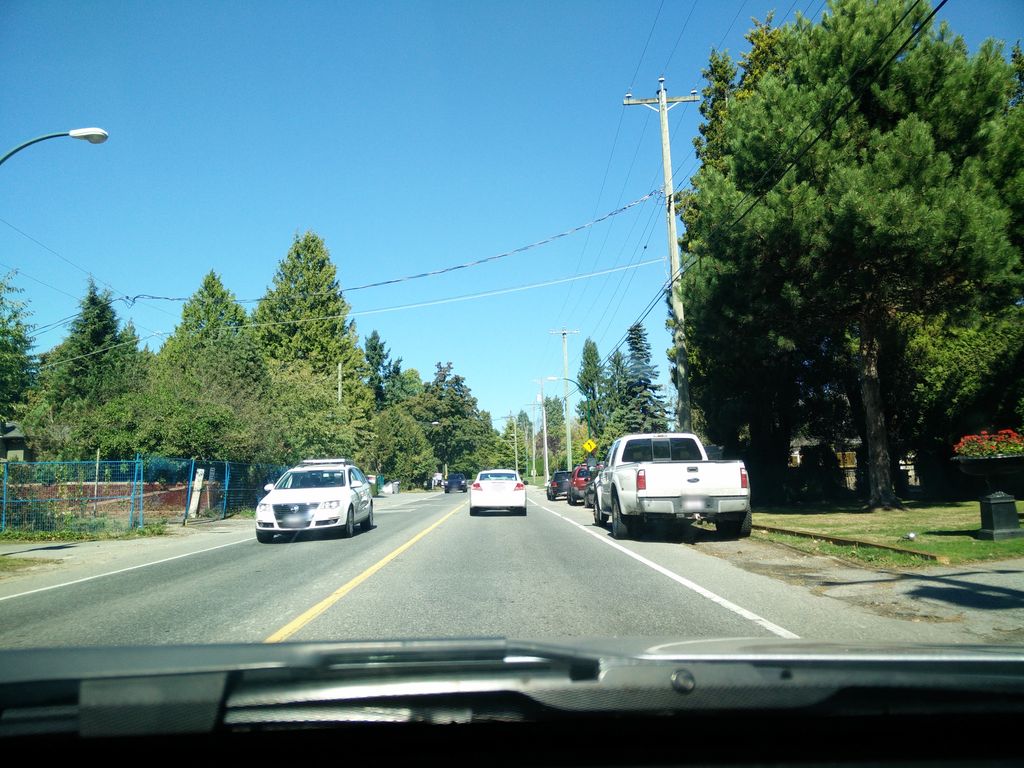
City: vancouver